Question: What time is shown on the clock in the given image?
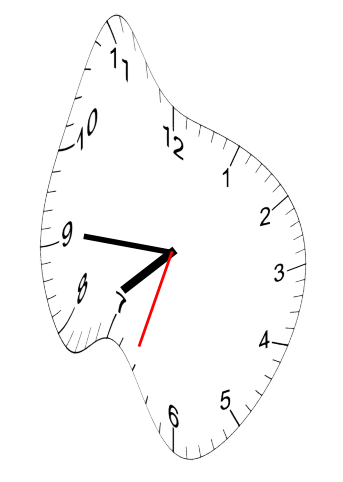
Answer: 07:45:33